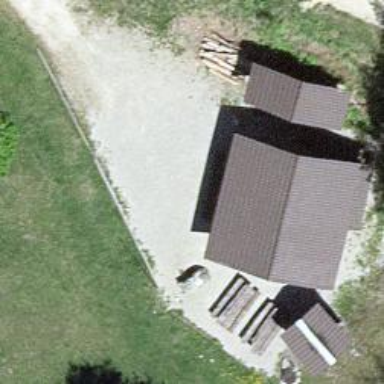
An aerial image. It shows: Lean-to shelter for public use.